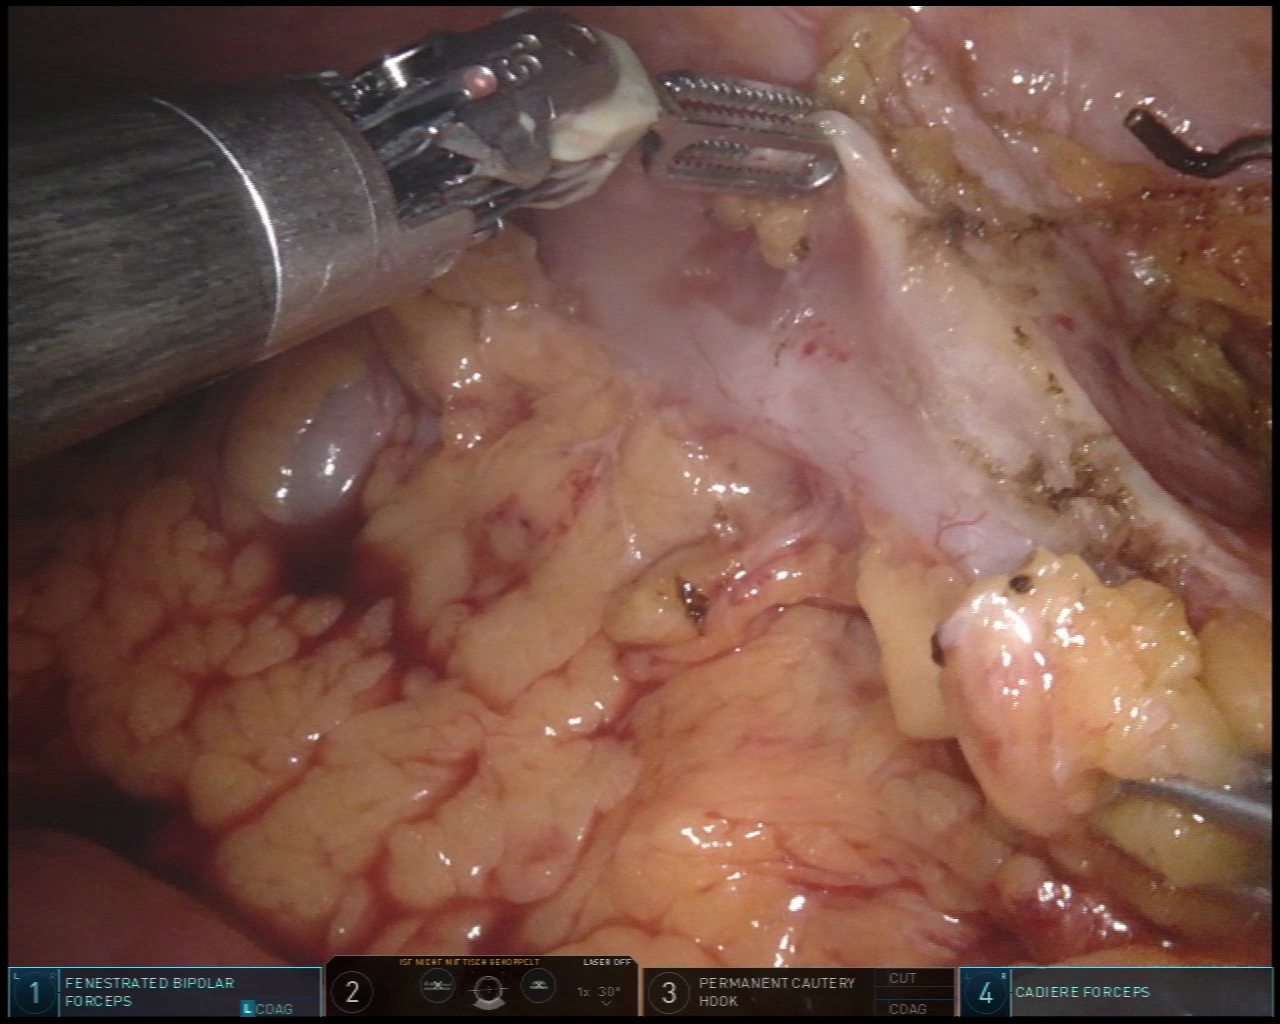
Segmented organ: colon
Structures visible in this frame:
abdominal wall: yes
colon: yes
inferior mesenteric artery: no
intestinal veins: no
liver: no
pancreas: no
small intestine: yes
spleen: no
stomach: no
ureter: no
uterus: no
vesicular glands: no